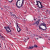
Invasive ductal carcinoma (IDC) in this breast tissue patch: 0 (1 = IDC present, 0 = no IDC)